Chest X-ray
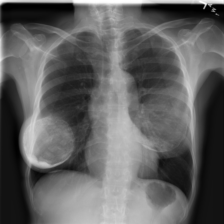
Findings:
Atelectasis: negative
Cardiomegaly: negative
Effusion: negative
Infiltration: negative
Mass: negative
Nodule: negative
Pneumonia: negative
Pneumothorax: negative
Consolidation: negative
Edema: negative
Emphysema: negative
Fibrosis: negative
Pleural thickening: negative
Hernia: negative